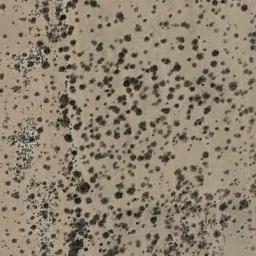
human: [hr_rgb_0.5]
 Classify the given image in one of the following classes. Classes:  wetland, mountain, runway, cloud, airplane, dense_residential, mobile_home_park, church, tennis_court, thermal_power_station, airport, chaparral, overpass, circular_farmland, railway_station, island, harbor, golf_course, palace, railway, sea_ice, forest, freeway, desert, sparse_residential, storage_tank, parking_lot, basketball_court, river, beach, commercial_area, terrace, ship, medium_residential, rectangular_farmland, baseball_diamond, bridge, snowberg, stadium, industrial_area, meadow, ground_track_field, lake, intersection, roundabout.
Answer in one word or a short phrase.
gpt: chaparral